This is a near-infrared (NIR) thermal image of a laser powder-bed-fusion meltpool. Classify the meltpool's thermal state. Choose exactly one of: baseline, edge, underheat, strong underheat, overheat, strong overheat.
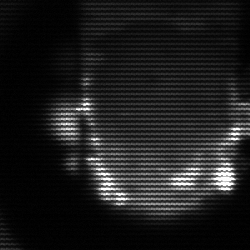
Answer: baseline